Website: apple-inc
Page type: customer-info-address
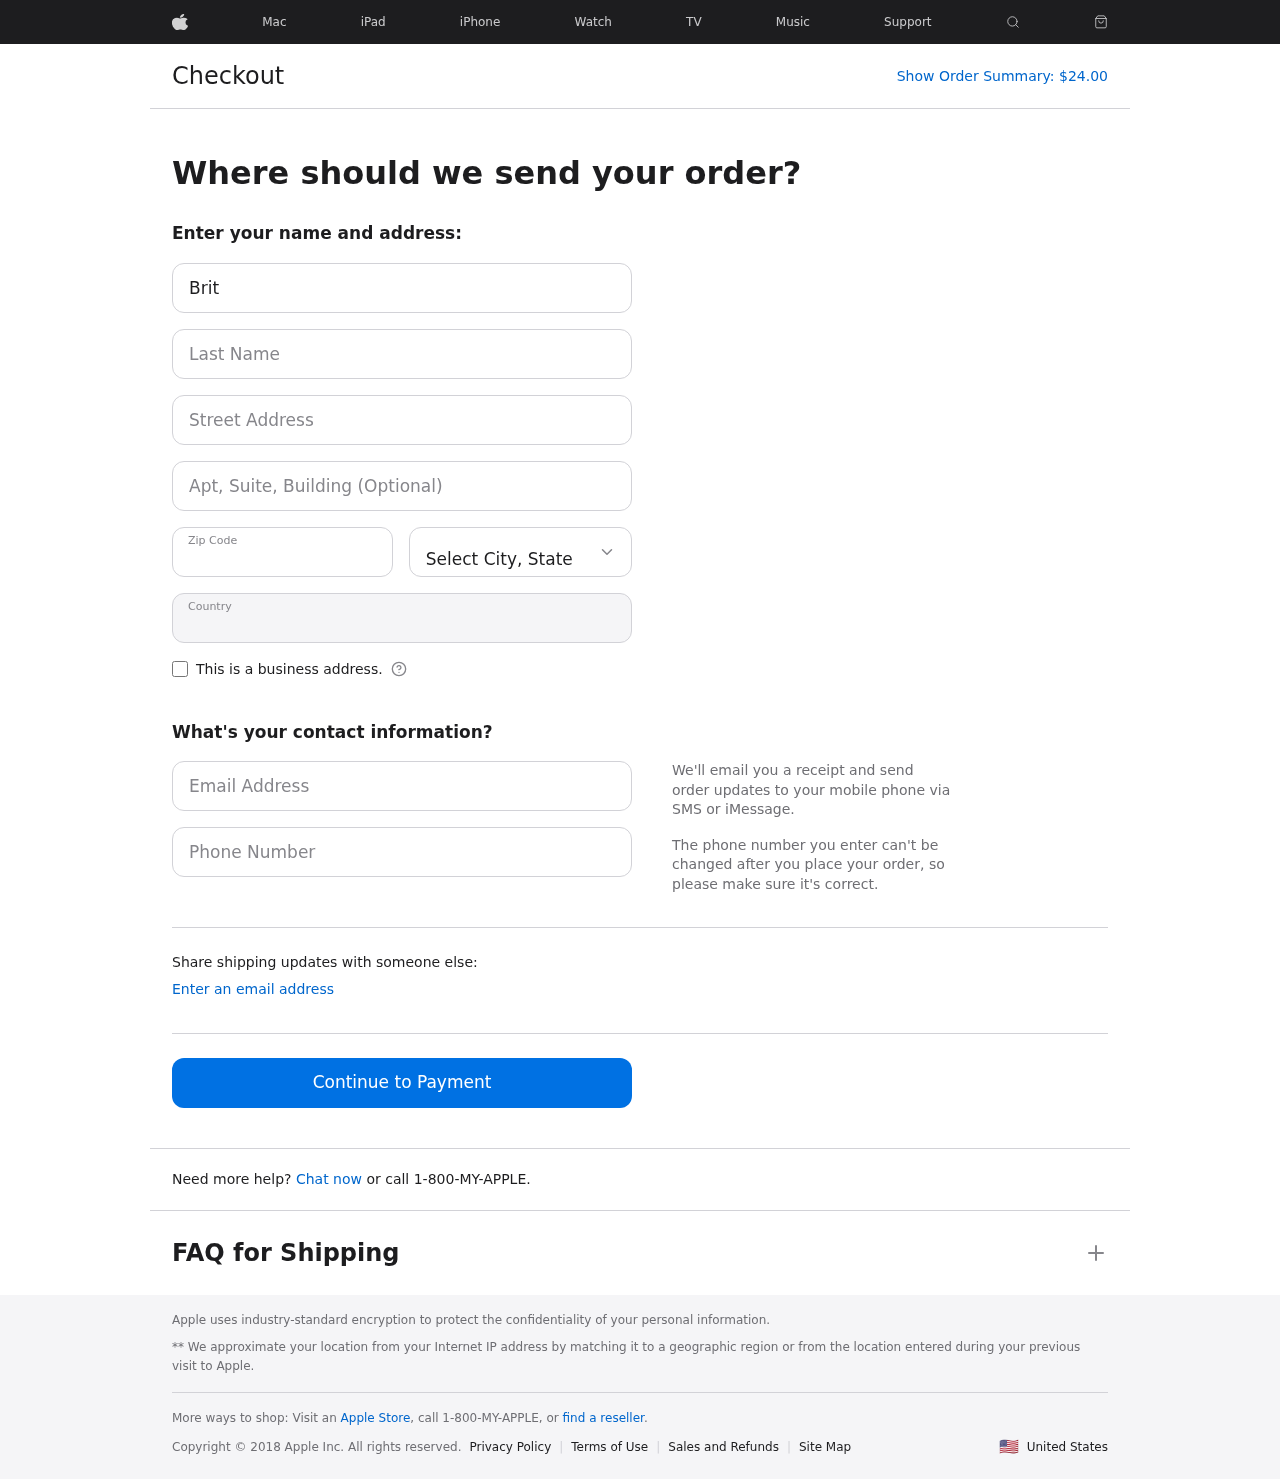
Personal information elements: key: PII_CITY_STATE
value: Mcdanielport, ME
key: PII_COUNTRY
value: United States
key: PII_EMAIL
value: brittany_sandoval@gmail.com
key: PII_FIRSTNAME
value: Brittany
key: PII_LASTNAME
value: Sandoval
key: PII_PHONE
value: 8055136637
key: PII_POSTCODE
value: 21029
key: PII_STREET
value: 9878 Thomas Loop Suite 212
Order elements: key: ORDER_TOTAL
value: $24.00